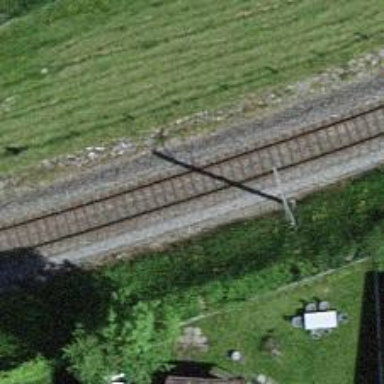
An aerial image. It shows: Railway track with contact line for electrification.